Question: I am debugging my program with apache mina 2.0.2. The specific library is irrelevant.
The problem is that Eclipse can see internal structure of some classes and cannot see one of the others. No apparent differences visible for me: both classes have both code and source.

You can see that Eclipse draws arrow near 'AbstractPollingConnector' class and does not so near 'AbstractPollingProcessor'.
Of course Eclipse can't set line breakpoints inside "bad" classes.
What is the reason of it and what to do?
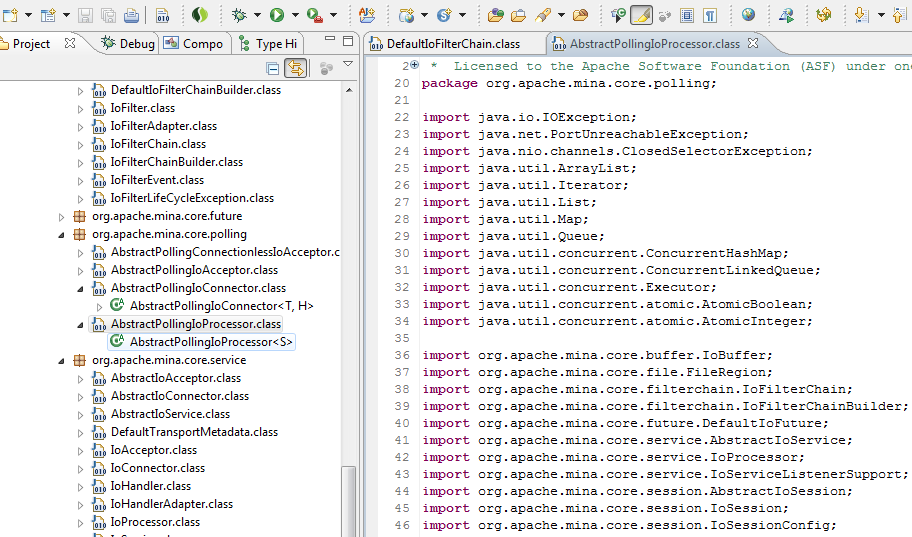
Answer: I guess, it depends whether the referenced classes were compiled with the debugger options on or off. According an <URL>, the -g switch seems related:
> -g
Generate all debugging information, including local variables. By default, only line number and >source file information is generated.-g:none
Do not generate any debugging information.-g:{keyword list}
Generate only some kinds of debugging information, specified by a comma separated list of >keywords. Valid keywords are:source
Source file debugging information
lines
Line number debugging information
vars
Local variable debugging information